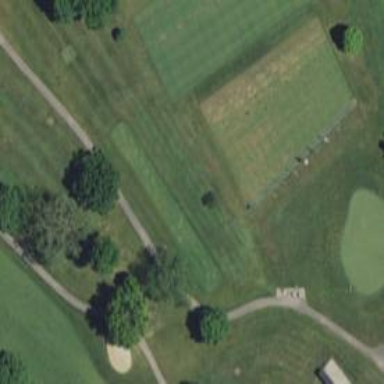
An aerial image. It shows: Grassy area designated as golf tee.